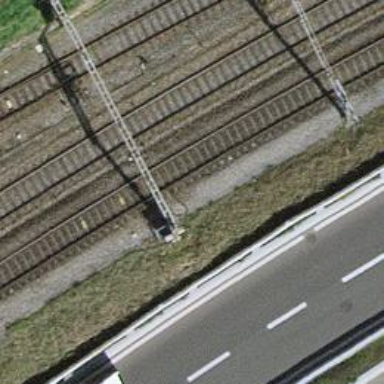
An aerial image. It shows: Railway signal.